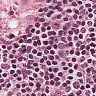
Metastatic tissue present: no